Question:
So my understanding of my formula is:
1. take cells B42,C42, D42 and E42.
2. in that query, limit search to non blank cells.
3. find the smallest value out of those cells
As far as I know excel it simply should be "4", not "1". So there must be something wrong with that 'NOT(ISBLANK(ref))' formula, and I would like to know what.
Basically my whole assignment was, to extend the search from B42 to N42. But it my formula is wrong because I'm searching the smallest number in these cells but formula is calculating something different.
Please help :)
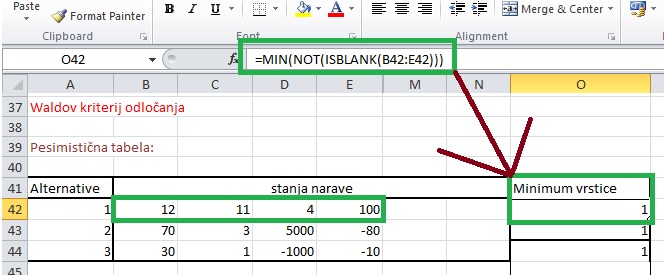
Answer: How your formula works (should be evaluted with array entry - ++):
'''
=MIN(NOT(ISBLANK(B42:E42)))
'''
- 'ISBLANK(B42:E42)''{FALSE,FALSE,FALSE,FALSE}'- 'NOT({FALSE,FALSE,FALSE,FALSE})''{TRUE,TRUE,TRUE,TRUE}'- 'MIN({TRUE,TRUE,TRUE,TRUE}) returns 1 because''in excel equals to'
if you're using your formula array entry, you get:
- 'ISBLANK(B42:E42)''ISBLANK(#VALUE!)'- 'ISBLANK(#VALUE!)''FALSE'- 'NOT(FALSE)''TRUE'- 'MIN(TRUE)''1''TRUE''1'
You should use
'''
=MIN(IF(NOT(ISBLANK(B42:E42)),B42:E42))
'''
with array entry (++)
or simply:
'''
=MIN(B42:E42)
'''
if in target range are blank, above formulas still returns '0', in that case you could use:
'''
=IF(COUNT(B42:E42),MIN(B42:E42),"")
'''